Question: I have a vuetify v-select dropdown.
Inside I made a slot #append-item in which I have a button "validate"
I want the button to always be visible when I scroll inside the dropdown.

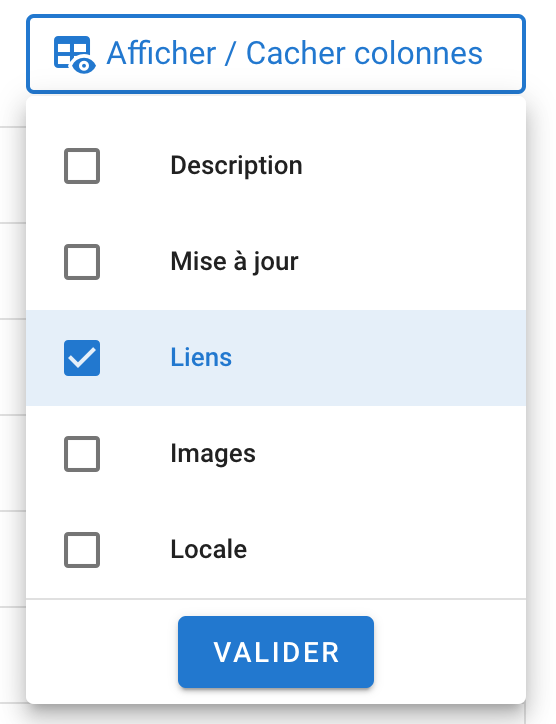
Answer: Wrap your button with a div having the 'append' class name :
'''
<template #append-item>
<div class="append">
<v-btn color="primary">valider</v-btn>
</div>
</template>
'''
that class should have the following css rules :
'''
.append{
position:sticky;
bottom:8px;
width:100%;
display:flex;
justify-content :center;
background :white;
}
'''
<URL>